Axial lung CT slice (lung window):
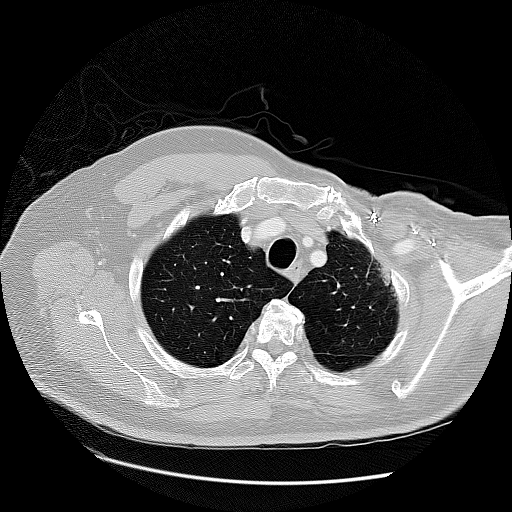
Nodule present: no